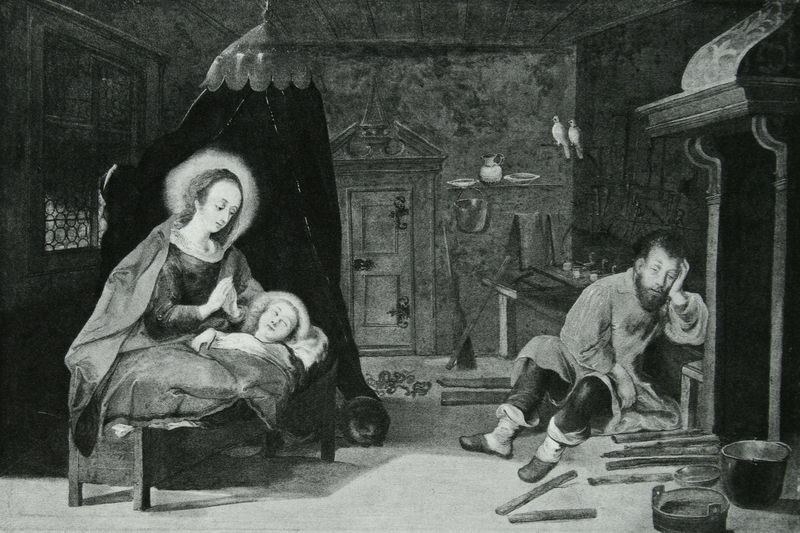
Titel: Vier Darstellungen aus dem Alltag der Hl. Familie: Die Nacht
Künstler: Süddeutscher Meister
Standort: Köln
Institution: Wallraf-Richartz-Museum
Schlagwörter: dunkel, gott, kopf, mann, schatten, schlaf, umhang, wasser, weiß, fenster, frau, grau, hell, holz, licht, raum, schwarz, stuhl, tür, zimmer, haus, hund, malerei, bart, arm, barock, bibel, taube, teller, tod, trauer, bild, holland, hände, niederlande, vorhang, vögel, gitter, kirche, boden, dunkelheit, gold, interieur, mantel, decke, familie, innen, kind, mutter, gotik, renaissance, scheitel, kamin, ofen, vase, topf, ruhen, schlafen, schlafend, schuhe, giebel, monochrom, türe, baby, bank, hocker, finster, bett, stube, besen, bretter, freude, töpfe, katze, eisen, krank, glaube, tauben, schlicht, geschirr, schwarzweiss, radierung, stich, beten, gebet, grinsen, china, schwarz weis, verzweiflung, heiligenschein, handwerk, hobel, späne, werkstatt, werkzeug, nimbus, fensterglas, fensterscheibe, christus, jesus, pieta, kranker, gewehr, zimmermann, christlich, krankheit, mittelalter, müde, baldachin, flinte, heilige, beschlag, heilig, eimer, maria, kupferstich, madonna, butzenscheiben, gefäße, erschöpft, heilung, stulpen, armut, betend, kelle, schlafender, sohn, beschläge, josef, joseph, schutz, kessel, geburt, krippe, wiege, knecht, feuerstelle, glücklich, king, heilige familie, jesuskind, gute nacht, heiligenscheine, werkbank, maris, butzen, schühe, aura, meissel, wasserbehälter, krise, jesusknabe, holzbett, altniederländer, butzenfenster, arbeitsbank, handweker, holzscheitel, schlafwn, twller, türbechläge, türbeschläge, fürsprache, intereieur, löfffel, tauen